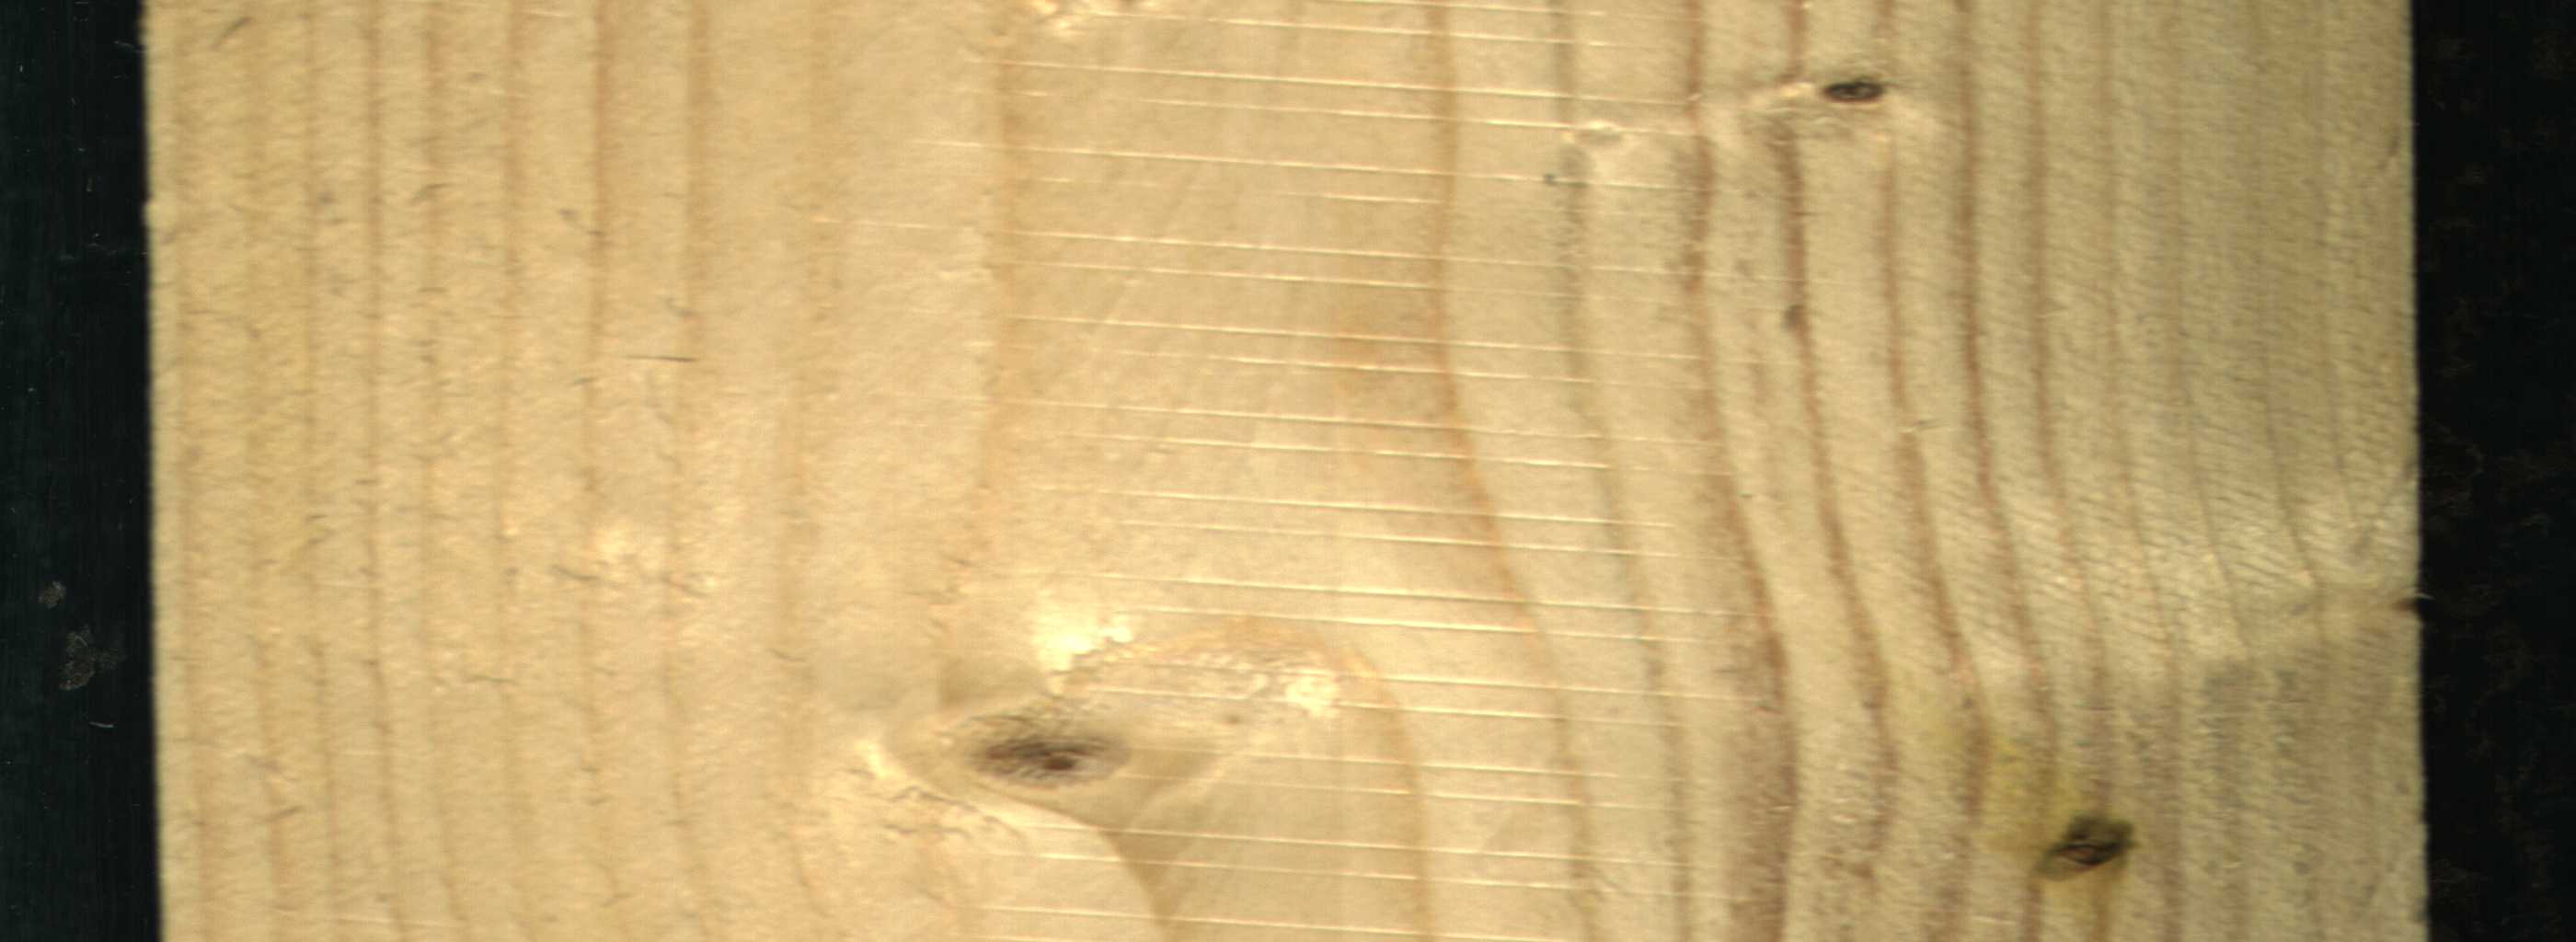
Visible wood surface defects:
resin
Dead_Knot
Dead_Knot
Live_Knot